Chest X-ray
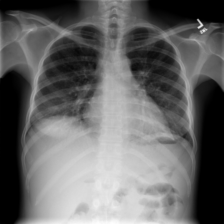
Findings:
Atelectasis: negative
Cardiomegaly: negative
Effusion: negative
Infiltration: negative
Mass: negative
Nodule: negative
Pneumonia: negative
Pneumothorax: negative
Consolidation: positive
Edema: negative
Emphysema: negative
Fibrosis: negative
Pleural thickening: negative
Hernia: negative